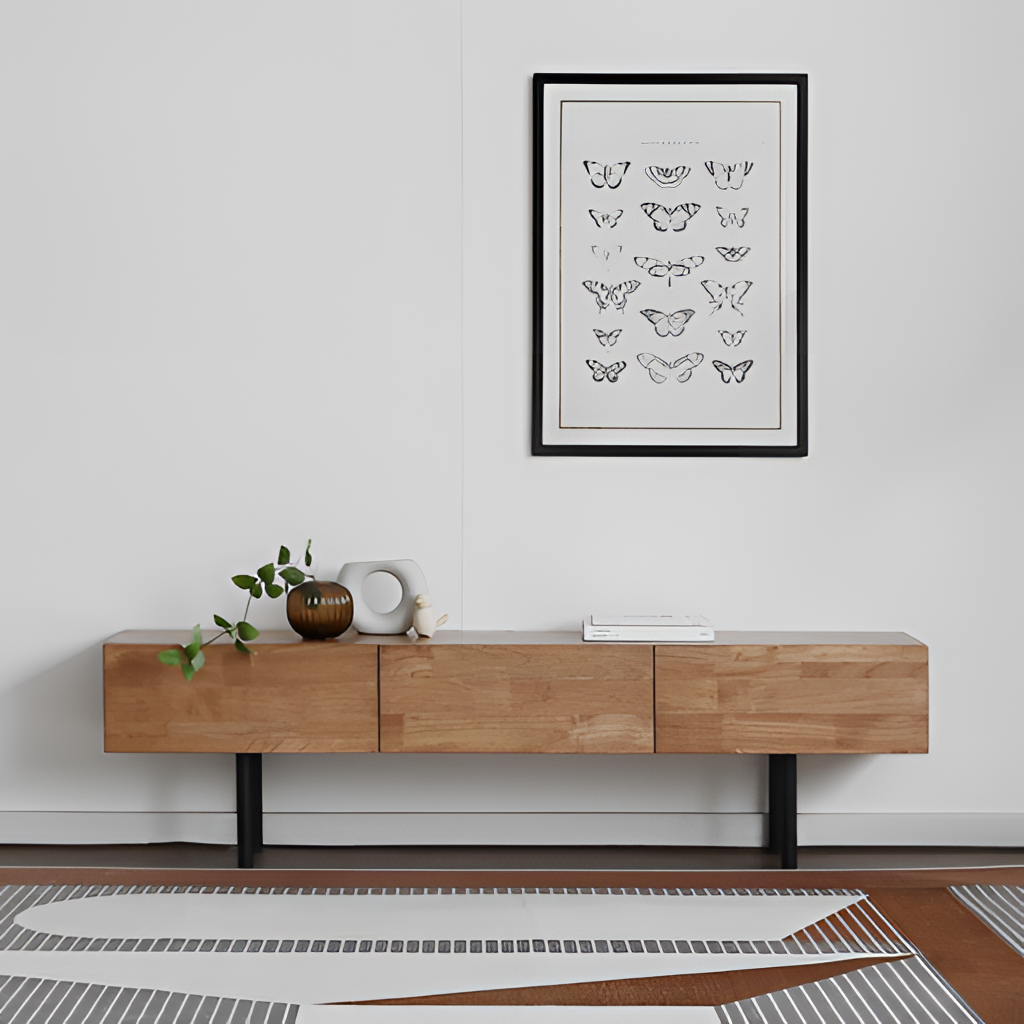
brown wood console table, living room, paint wallpaper, with solid pattern, minimalist, brown wood flooring, with plank pattern